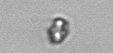
Label: Heterocapsa_rotundata